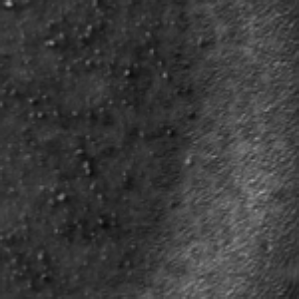
Label: frost